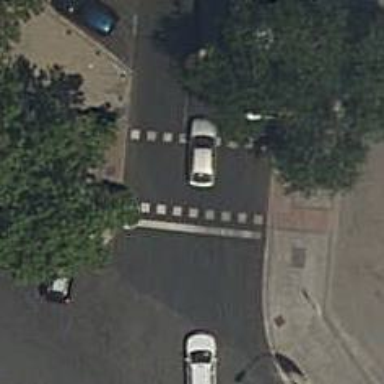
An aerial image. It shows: Road crossing with traffic signals.